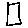
Label: square